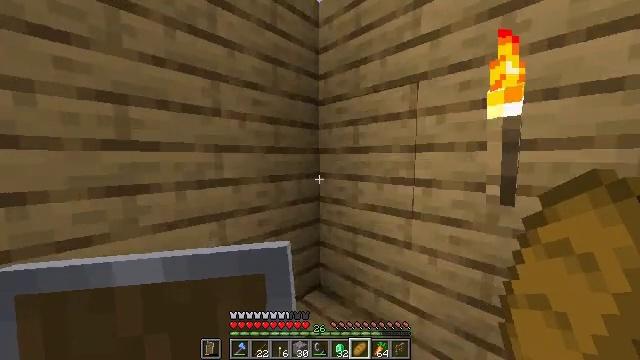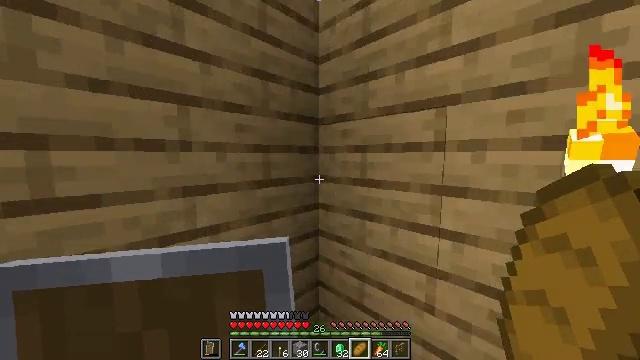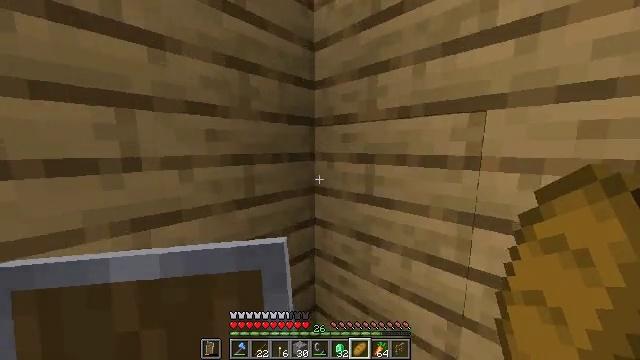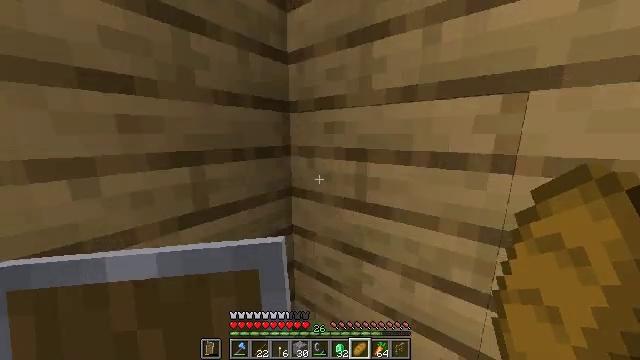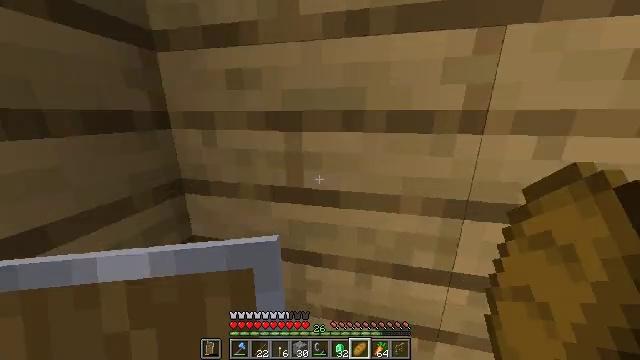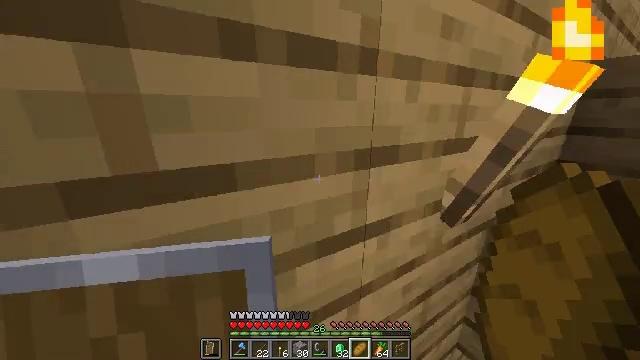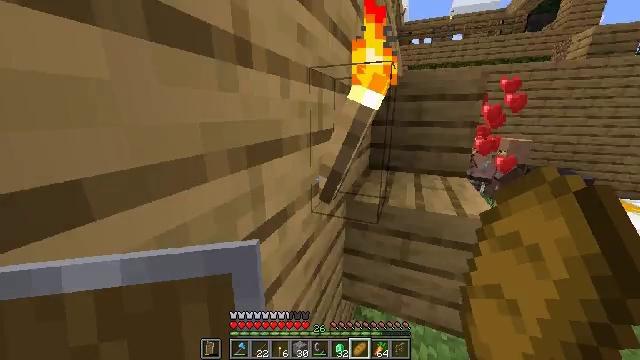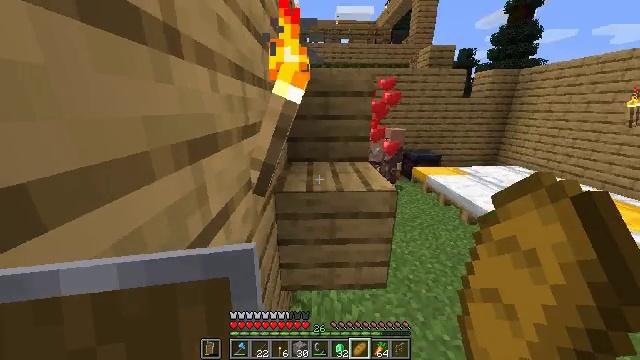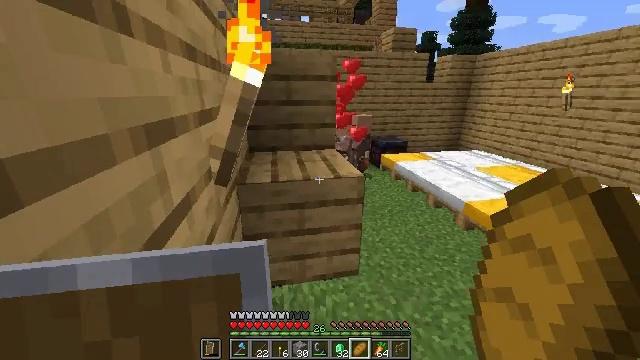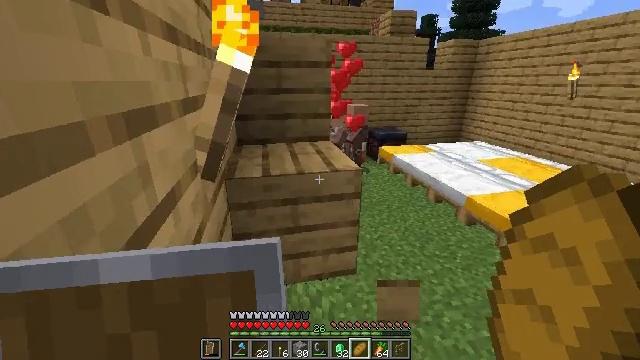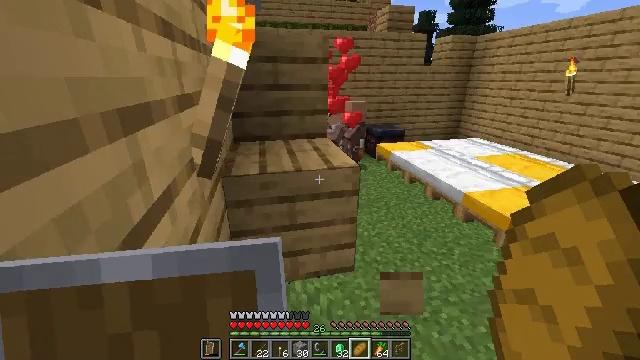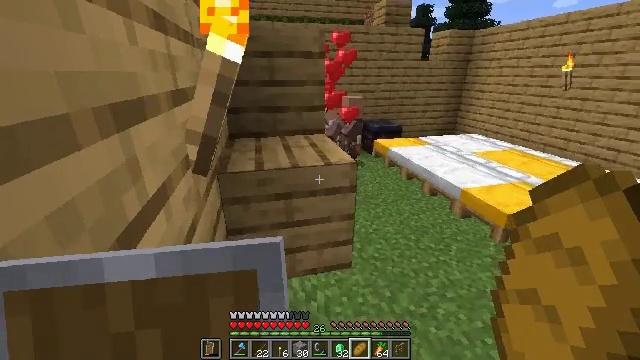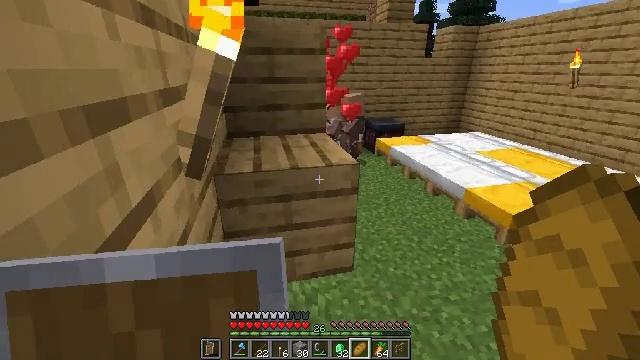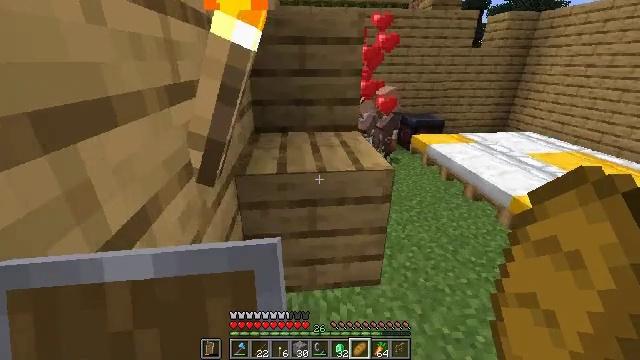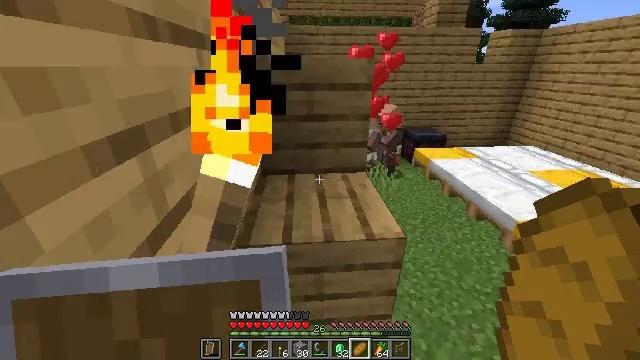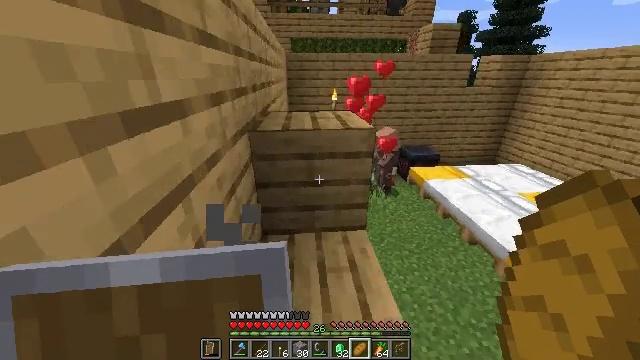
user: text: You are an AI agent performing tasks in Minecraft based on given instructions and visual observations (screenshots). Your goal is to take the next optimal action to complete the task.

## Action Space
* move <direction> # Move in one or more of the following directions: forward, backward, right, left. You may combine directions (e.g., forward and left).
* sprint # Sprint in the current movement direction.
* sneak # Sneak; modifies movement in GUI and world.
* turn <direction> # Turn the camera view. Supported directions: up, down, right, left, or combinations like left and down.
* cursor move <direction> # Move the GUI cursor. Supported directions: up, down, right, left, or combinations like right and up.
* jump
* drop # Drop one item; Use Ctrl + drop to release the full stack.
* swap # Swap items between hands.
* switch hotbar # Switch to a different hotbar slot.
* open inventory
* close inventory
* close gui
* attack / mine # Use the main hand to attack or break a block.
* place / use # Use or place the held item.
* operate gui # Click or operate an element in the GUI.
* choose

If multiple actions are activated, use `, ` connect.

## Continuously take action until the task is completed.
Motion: motion action
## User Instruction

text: Shatter the glass pane with a tool.
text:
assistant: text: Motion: move forward, sprint, jump
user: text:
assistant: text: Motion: move forward, sprint, turn down, jump
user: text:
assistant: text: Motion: move forward, sprint, turn right and down, jump
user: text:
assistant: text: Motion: move forward, sprint, turn right and down, jump
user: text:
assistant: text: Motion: move forward, turn right
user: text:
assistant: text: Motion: turn right
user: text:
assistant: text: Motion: turn right
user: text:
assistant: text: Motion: turn right and down
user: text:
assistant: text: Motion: turn right and down
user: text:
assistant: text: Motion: no_op
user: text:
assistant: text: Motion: no_op
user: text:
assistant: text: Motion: move forward
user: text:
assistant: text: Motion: move forward, sprint, turn left and down
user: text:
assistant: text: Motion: move forward, sprint, turn left, jump
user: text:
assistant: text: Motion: move forward, sprint, jump
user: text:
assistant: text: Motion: move forward, sprint, jump
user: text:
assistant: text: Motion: move forward, sprint, jump
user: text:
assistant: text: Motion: move forward, sprint, jump
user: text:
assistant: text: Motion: move forward, sprint, jump
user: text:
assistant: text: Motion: move forward, sprint, jump
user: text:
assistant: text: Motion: move forward, sprint, turn left, jump
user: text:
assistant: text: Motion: move forward, sprint, turn left, jump
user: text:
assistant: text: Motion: move forward, sprint, turn left, jump
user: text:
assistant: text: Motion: move forward, sprint, jump
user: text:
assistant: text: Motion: move forward and move left, sprint, turn down, jump
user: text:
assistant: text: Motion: move forward and move left, sprint, turn left and down, jump
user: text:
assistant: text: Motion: move forward and move left, sprint, jump
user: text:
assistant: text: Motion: move forward and move left, sprint, turn left and down, jump
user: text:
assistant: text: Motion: move forward and move left, sprint, turn down, jump
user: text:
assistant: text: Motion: move forward and move left, sprint, jump